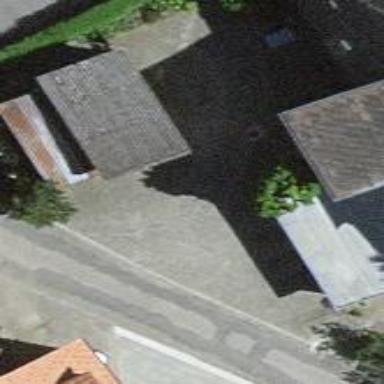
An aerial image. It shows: Shed building.